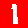
Digit: 1